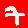
Digit: 7